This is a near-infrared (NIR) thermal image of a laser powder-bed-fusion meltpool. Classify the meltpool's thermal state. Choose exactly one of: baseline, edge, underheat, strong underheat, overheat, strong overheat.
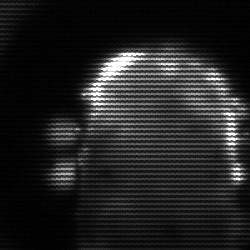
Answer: baseline